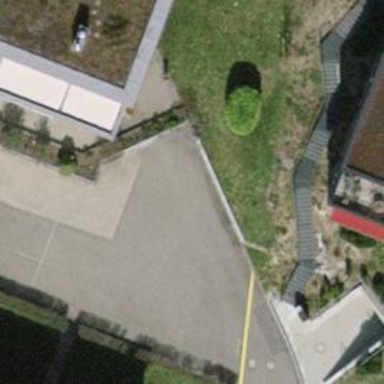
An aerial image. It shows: Parking entrance.